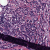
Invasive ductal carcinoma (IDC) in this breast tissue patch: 1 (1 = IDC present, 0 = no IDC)